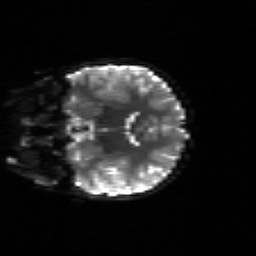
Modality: sbref
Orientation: coronal
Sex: female
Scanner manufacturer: siemens
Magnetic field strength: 3 T
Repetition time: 5 s
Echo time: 0.071 s